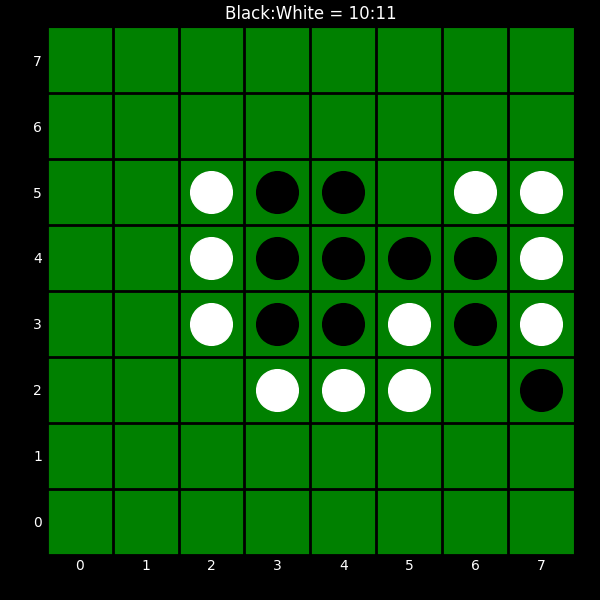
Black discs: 10
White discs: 11